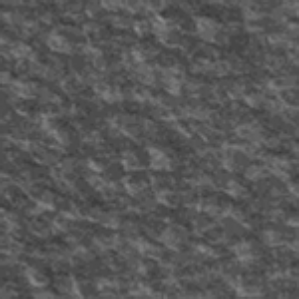
Label: frost